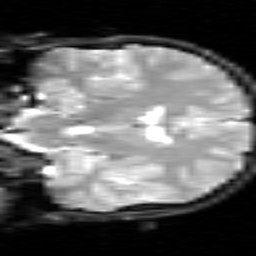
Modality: inplaneT2
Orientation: coronal
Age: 19
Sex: male